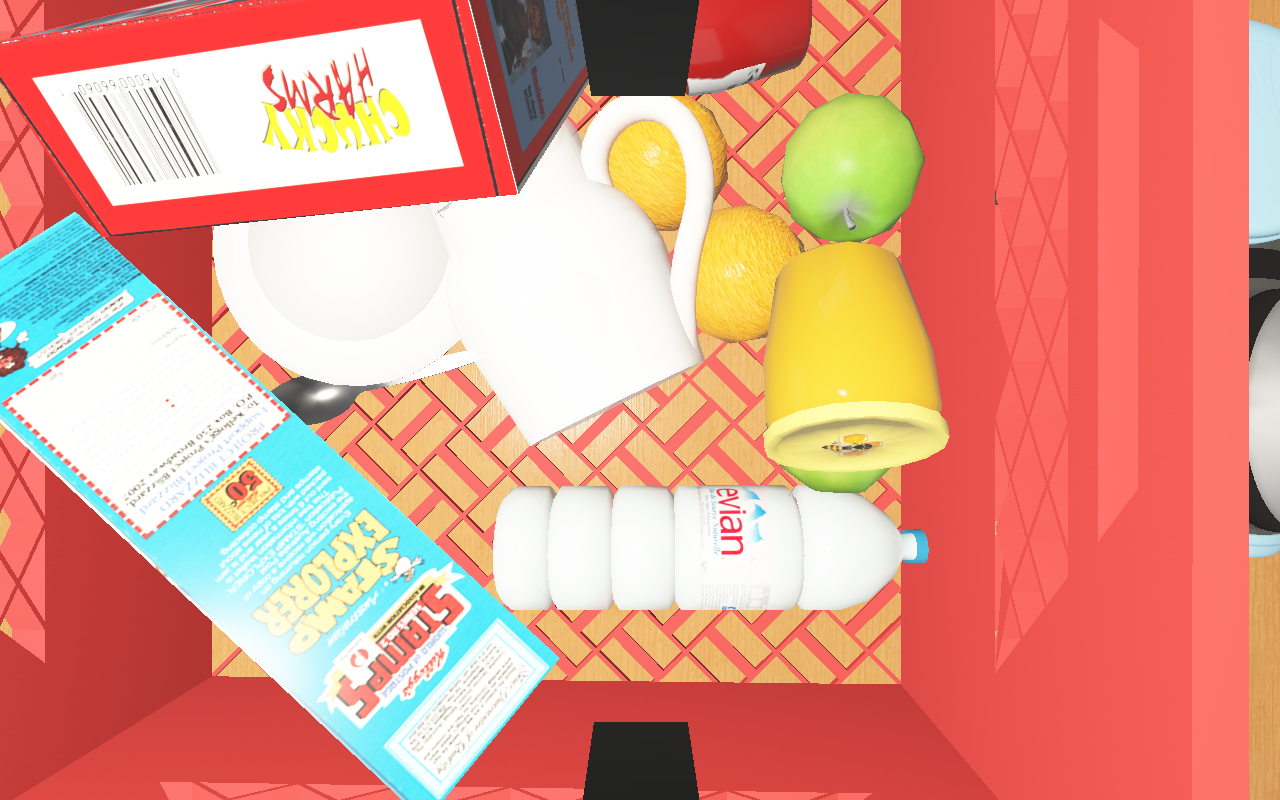
Objects in the scene:
water bottle
apple
apple
orange
plate
glass
jam jar
cereal box
cereal box
biscuit box